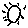
Label: sun